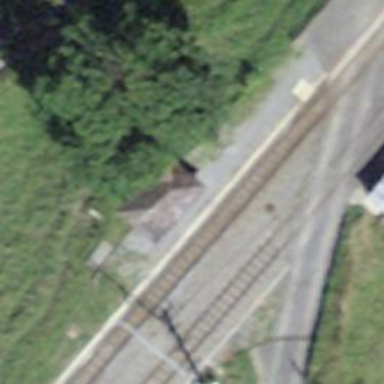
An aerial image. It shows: Railway station that also serves as public transport station.